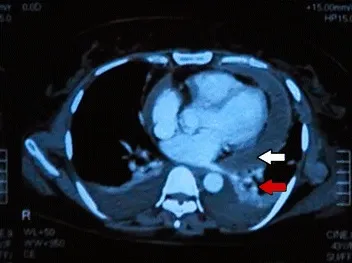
Contrast-enhanced CT of chest showing pericardial effusion (white arrow), bilateral pleural effusions and left-sided lung consolidation (red arrow).
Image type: radiology (ct)